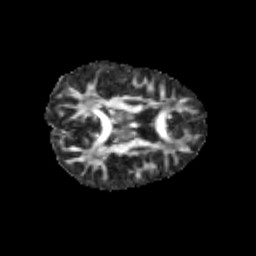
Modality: FA
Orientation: axial
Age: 12
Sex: female
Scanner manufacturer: siemens
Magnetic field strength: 3 T
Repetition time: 3.8 s
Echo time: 0.07 s